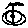
Label: triangle